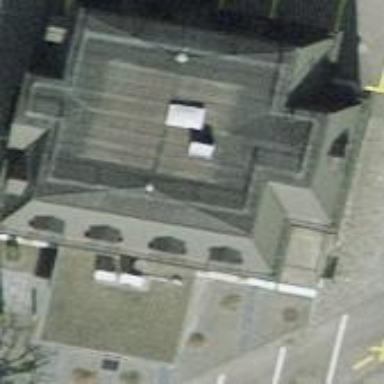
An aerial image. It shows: Quadruple saltbox roof shape on apartment building.